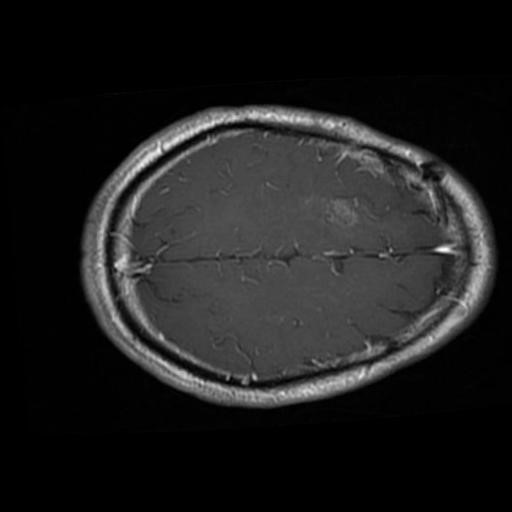
Label: brain_glioma